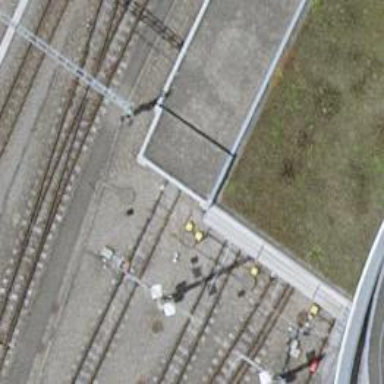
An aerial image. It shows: Narrow-gauge railway in service yard. The railway is electrified with contact line.